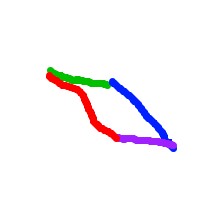
Shape: parallelogram